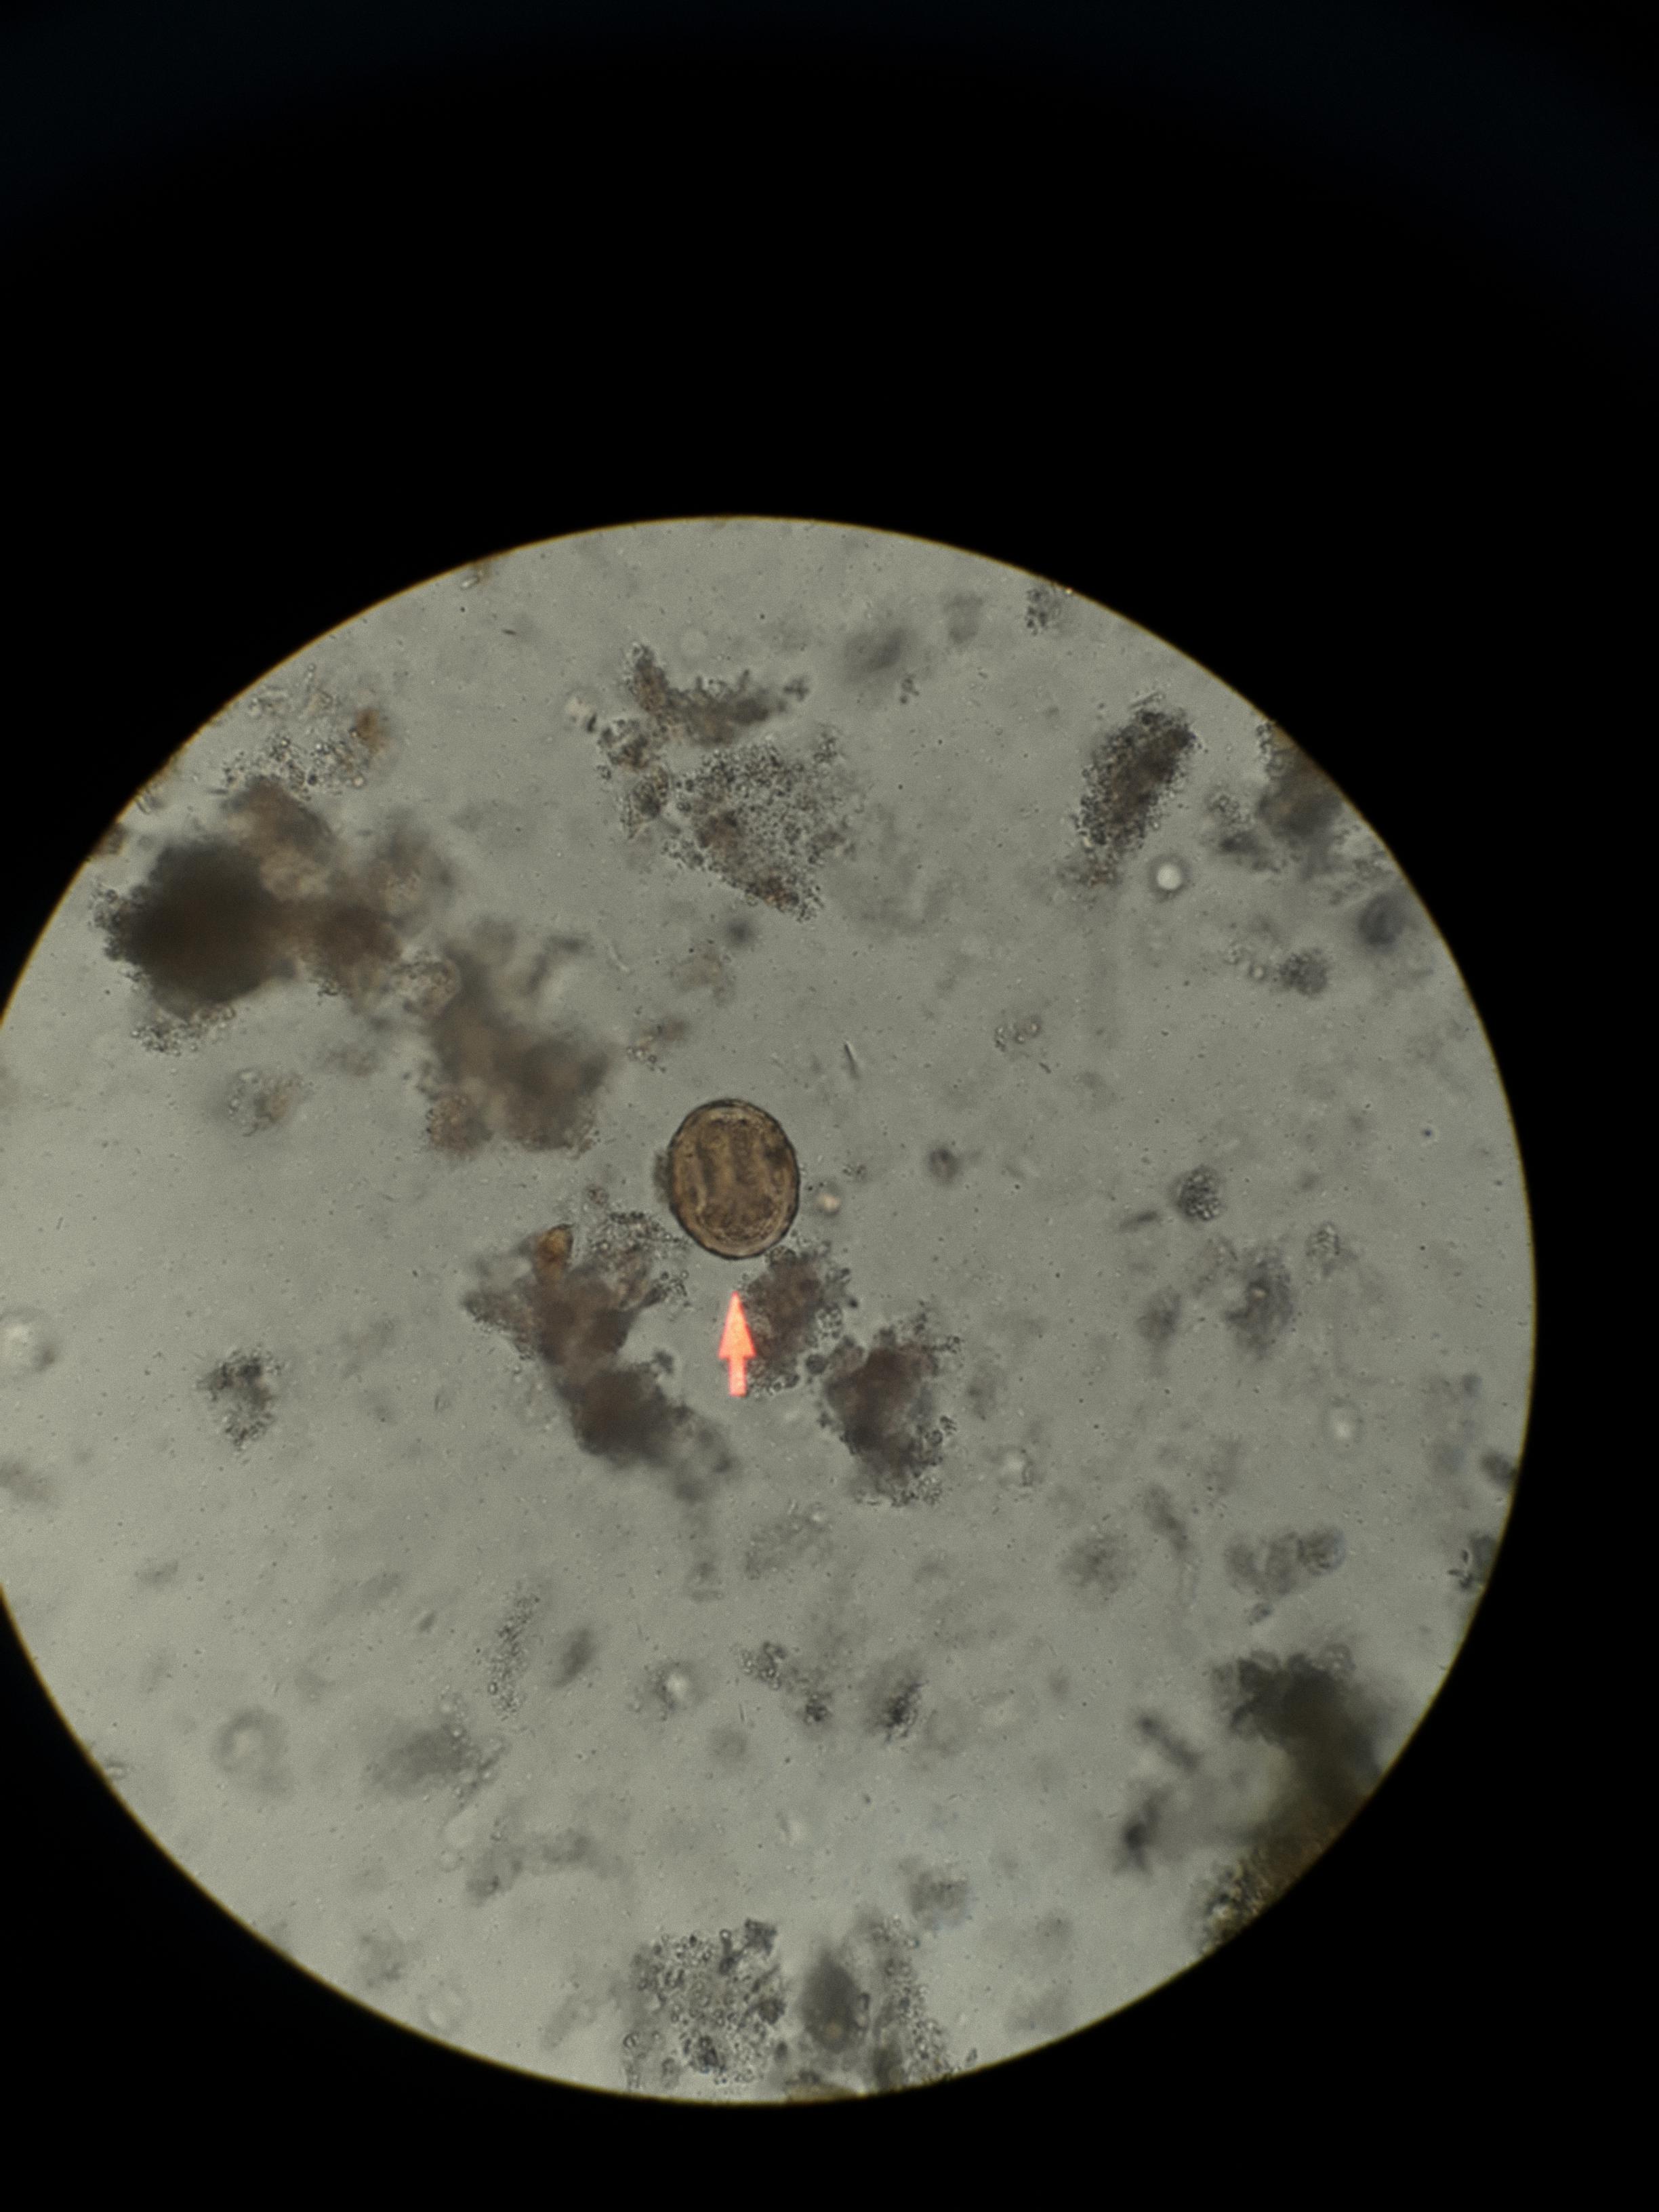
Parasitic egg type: Ascaris lumbricoides